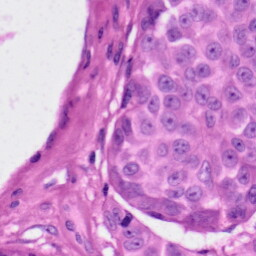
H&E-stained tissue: Skin